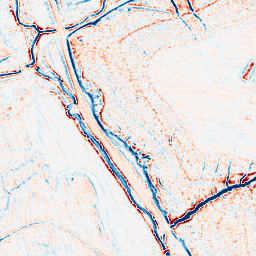
Category: edge_preserving
Decomposition family: bilateral
Decomposition parameters: d: 9
sigma_color: 25
sigma_space: 25
Upsampling method: sinc_hamming
Upsampling parameters: scale: 8
kernel_size: 16
Upsampling scale: 8